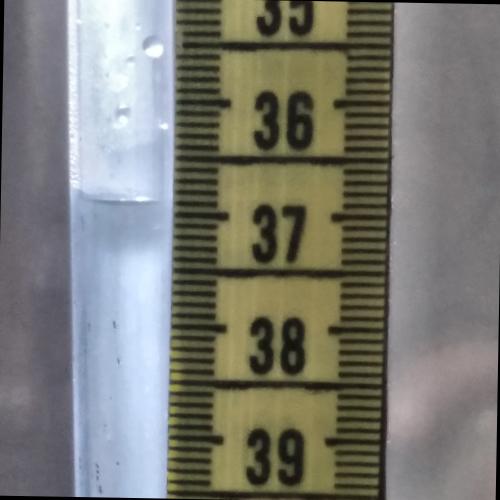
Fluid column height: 36.9 cm